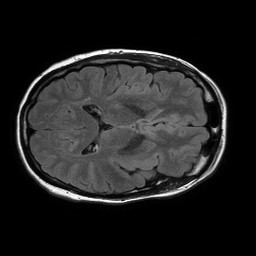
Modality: FLAIR
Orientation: axial
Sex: female
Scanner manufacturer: philips
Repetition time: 11 s
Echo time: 0.125 s